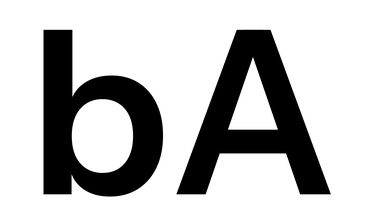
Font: InstrumentSans_SemiBold